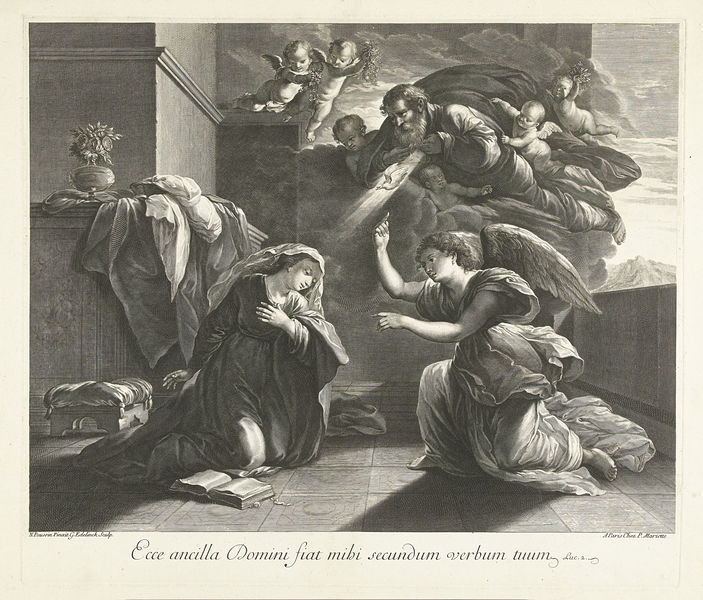
Titel: Annunciatie
Künstler: Gerard Edelinck
Standort: Amsterdam
Institution: Rijksmuseum
Schlagwörter: flügel, gott, hand, himmel, frau, licht, tuch, bart, bibel, taube, tücher, engel, vase, blumenvase, grafik, hocker, blumenstrauß, buch, druck, stich, knien, erscheinung, lesepult, putten, maria, kupferstich, erzengel, wort, verkündigung, heiliger geist, gabriel, gottvater